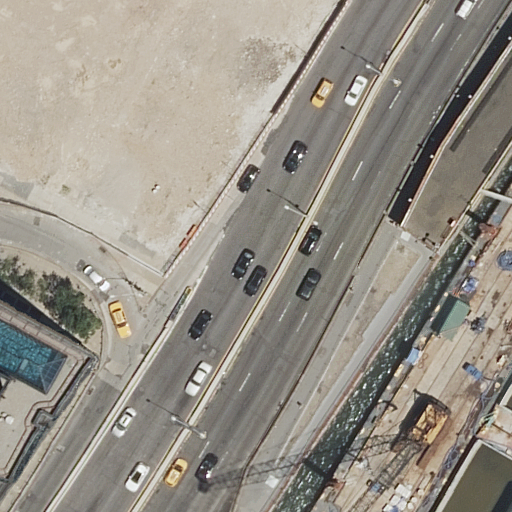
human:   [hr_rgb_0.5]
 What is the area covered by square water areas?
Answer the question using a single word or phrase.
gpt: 0m2

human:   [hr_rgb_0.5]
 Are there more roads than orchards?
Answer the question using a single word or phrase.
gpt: yes

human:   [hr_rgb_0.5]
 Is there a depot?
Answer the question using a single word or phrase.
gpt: no

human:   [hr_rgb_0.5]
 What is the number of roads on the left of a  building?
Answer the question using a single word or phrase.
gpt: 8

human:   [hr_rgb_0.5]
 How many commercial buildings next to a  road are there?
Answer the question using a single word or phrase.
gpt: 0

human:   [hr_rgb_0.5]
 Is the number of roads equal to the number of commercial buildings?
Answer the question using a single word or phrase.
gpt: no

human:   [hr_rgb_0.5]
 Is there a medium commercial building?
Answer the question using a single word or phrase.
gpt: no

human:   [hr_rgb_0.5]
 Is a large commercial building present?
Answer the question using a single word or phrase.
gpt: no

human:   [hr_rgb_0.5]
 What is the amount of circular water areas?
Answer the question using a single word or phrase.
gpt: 0

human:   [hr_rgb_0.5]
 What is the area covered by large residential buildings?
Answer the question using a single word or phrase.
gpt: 1241m2

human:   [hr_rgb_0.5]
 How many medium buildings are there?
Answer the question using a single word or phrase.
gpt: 1

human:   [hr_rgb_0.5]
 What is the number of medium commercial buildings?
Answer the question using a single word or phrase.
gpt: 0

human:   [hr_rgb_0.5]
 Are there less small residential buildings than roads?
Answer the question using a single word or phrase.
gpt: yes

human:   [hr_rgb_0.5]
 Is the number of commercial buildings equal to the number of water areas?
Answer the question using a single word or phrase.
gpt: no

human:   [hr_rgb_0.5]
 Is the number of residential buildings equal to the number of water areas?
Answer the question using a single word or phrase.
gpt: no

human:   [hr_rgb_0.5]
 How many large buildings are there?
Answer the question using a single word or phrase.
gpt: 1

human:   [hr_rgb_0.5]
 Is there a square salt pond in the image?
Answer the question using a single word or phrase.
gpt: no

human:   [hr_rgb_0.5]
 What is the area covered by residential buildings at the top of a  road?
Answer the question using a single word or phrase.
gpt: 1512m2

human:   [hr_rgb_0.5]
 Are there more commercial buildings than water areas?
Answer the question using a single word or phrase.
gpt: no

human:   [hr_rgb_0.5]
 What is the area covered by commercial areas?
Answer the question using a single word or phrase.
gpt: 0m2

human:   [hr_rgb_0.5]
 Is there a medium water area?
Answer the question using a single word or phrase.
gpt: no

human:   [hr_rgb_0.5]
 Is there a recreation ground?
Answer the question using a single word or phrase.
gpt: no

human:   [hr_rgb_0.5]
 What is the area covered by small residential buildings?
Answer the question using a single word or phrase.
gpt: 0m2

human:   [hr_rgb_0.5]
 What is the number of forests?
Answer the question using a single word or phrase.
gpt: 0

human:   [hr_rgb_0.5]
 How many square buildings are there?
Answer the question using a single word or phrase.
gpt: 0

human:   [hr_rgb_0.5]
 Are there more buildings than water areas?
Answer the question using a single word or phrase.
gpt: yes

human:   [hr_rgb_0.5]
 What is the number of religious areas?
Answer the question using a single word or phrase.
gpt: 0

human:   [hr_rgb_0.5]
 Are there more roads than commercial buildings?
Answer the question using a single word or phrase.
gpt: yes

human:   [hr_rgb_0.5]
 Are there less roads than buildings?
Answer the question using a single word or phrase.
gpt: no

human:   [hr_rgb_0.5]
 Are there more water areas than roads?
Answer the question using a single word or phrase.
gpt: no

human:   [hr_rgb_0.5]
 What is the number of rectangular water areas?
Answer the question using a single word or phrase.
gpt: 1

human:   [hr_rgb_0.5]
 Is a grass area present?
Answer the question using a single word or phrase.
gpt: no

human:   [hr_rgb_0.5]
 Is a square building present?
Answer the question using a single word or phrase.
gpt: no

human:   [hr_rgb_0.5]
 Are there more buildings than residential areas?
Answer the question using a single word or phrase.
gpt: yes

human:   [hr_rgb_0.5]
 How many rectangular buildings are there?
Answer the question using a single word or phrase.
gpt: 1

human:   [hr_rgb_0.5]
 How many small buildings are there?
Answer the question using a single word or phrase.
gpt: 0